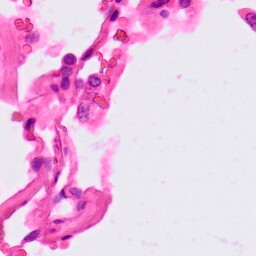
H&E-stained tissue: Lung